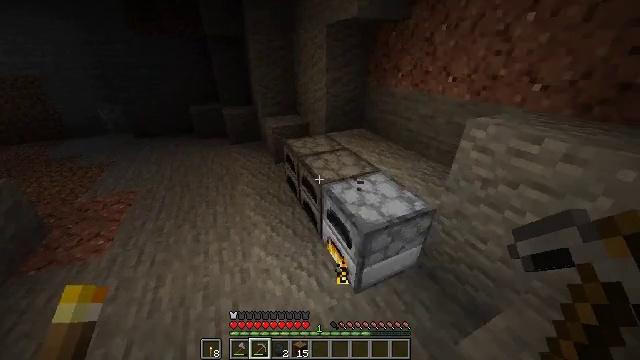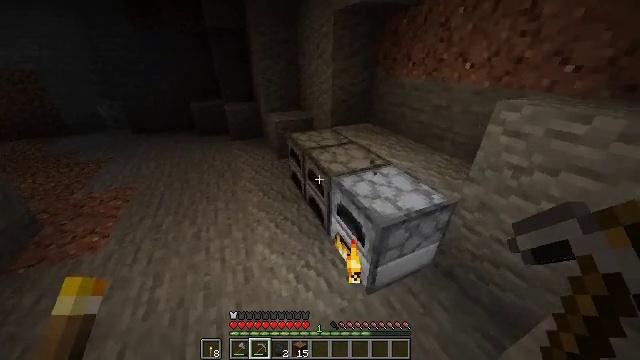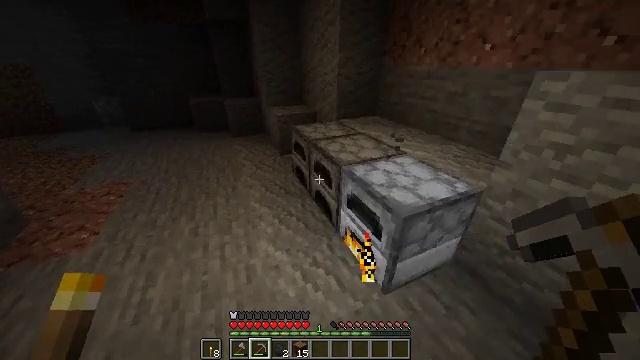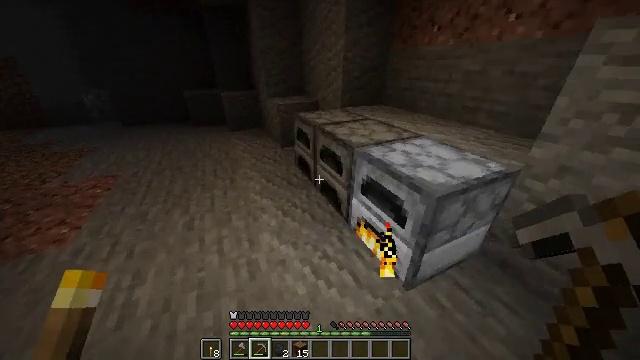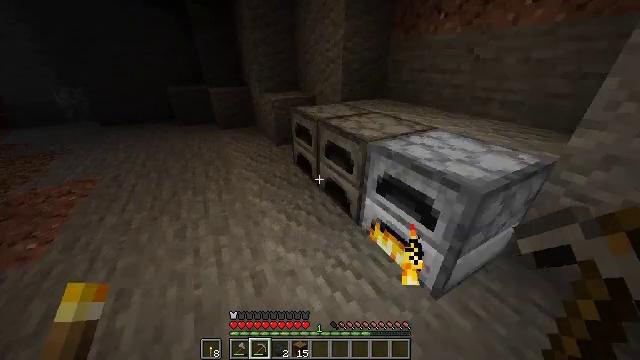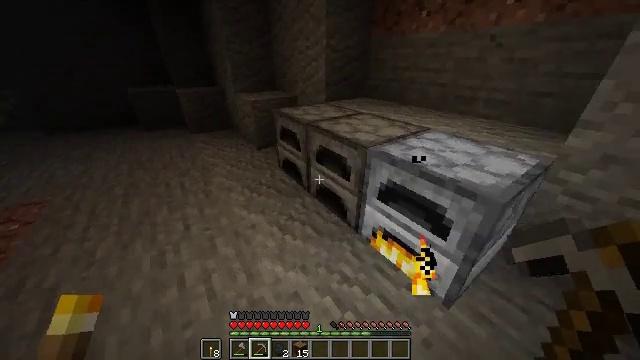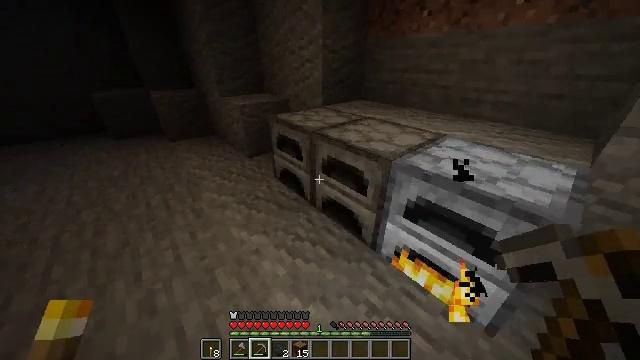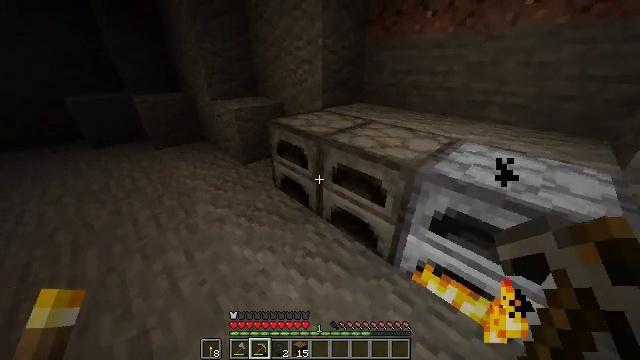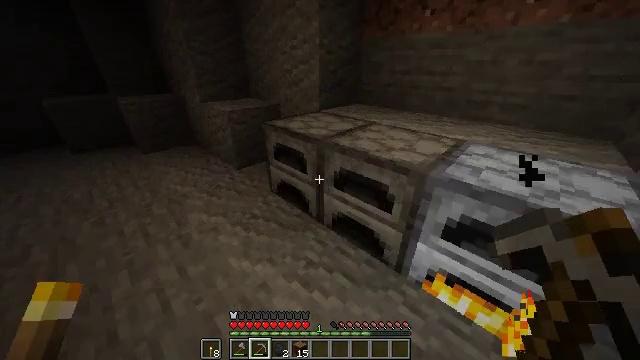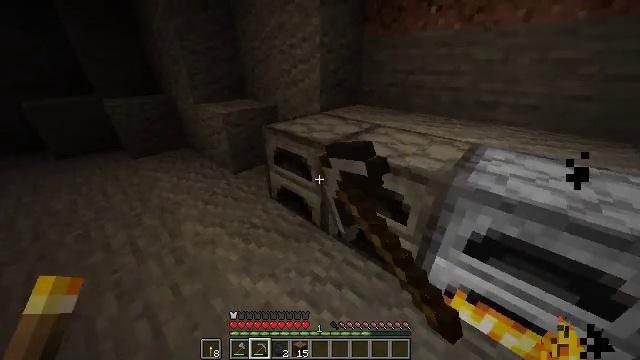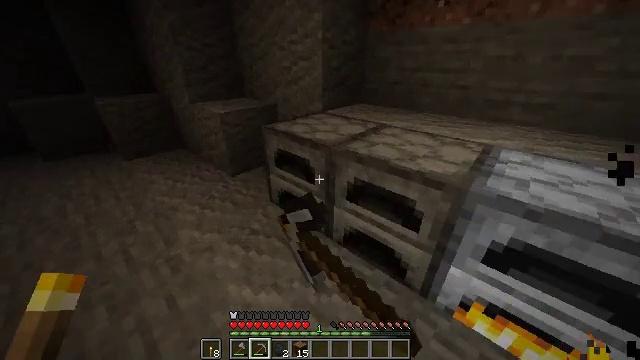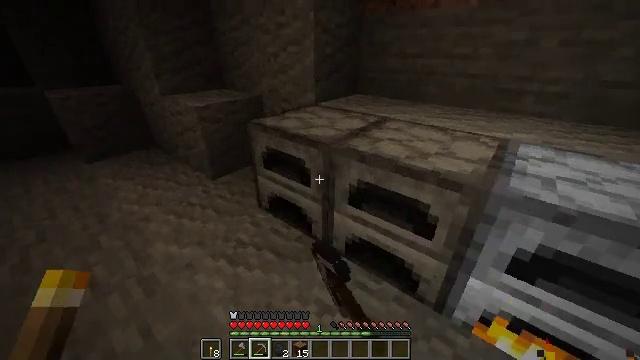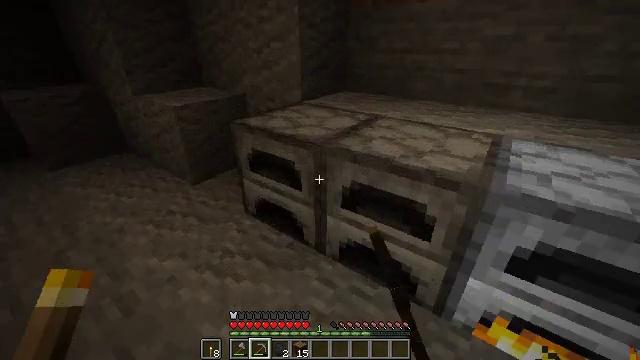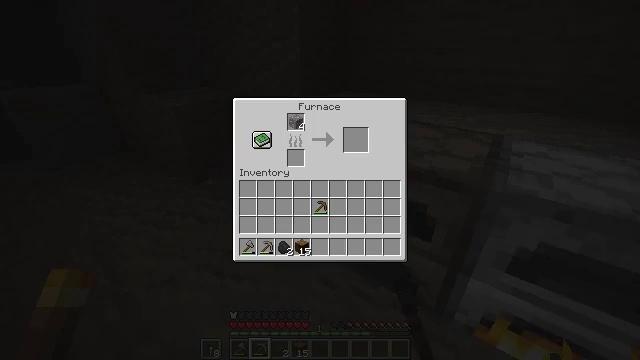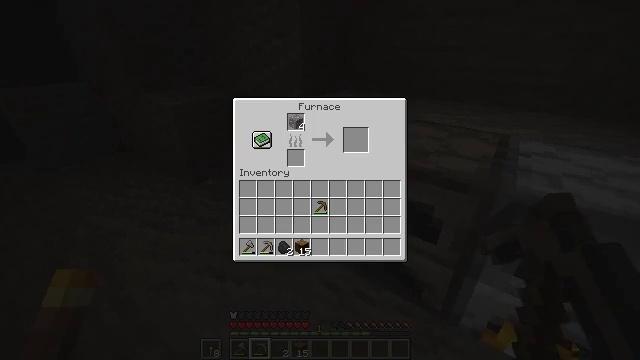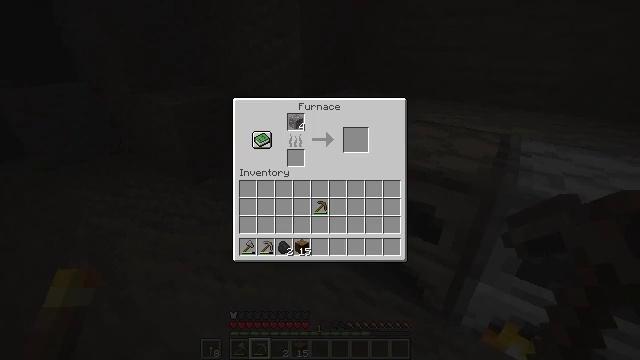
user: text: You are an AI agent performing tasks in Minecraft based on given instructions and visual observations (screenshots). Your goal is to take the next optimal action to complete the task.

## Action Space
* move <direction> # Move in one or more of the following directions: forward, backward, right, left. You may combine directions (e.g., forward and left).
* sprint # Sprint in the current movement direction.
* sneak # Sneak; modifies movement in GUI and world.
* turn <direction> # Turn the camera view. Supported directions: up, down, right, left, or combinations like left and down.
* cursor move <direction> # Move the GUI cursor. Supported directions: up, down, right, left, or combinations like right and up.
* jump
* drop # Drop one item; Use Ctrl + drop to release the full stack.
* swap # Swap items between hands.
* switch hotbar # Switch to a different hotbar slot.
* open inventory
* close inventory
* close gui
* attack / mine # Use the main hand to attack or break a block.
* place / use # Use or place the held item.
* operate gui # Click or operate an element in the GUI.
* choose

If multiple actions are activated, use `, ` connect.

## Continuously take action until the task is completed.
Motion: motion action
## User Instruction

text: Mine tall grass from the ground.
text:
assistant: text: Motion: move forward and move left, sprint
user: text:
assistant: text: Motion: move forward and move left, sprint
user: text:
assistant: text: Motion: move forward and move left, sprint
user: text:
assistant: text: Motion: move forward and move left, sprint, turn right
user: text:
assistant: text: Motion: move forward and move left, sprint, turn right
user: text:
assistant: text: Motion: move forward and move left, turn right
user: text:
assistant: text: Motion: move forward and move left, turn right
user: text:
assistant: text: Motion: move forward, turn right, use / place
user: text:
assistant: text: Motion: turn right, use / place
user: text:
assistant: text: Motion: use / place
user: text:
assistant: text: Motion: turn right, use / place
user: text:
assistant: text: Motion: turn right
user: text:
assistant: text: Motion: open gui
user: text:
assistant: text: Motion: no_op
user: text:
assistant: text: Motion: no_op
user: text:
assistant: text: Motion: no_op
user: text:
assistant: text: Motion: no_op
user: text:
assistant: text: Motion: cursor move down
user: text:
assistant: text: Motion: cursor move down
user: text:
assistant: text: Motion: cursor move left and down
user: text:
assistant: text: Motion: cursor move down
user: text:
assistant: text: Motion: no_op
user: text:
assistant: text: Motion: no_op
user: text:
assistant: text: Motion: no_op
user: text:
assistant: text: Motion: no_op
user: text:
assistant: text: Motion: operate gui
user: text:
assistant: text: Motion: cursor move down, operate gui
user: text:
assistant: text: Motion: operate gui
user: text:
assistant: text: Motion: operate gui
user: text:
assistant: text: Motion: no_op